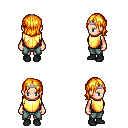
a pixel art fantasy rpg character, female body template, human, light skin, gold chest armor, teal pants, light blonde long bangs hairstyle, silver tiara, black shoes, four views (front, back, left, right), 2x2 character sprite sheet, small pixel art, hard edges, no anti-aliasing